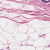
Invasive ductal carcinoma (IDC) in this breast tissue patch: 0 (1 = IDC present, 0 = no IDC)